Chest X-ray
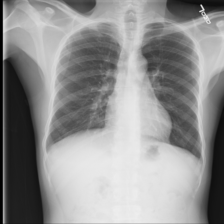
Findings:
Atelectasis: negative
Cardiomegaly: negative
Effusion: negative
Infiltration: negative
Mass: negative
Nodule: negative
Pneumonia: negative
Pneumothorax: negative
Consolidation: negative
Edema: negative
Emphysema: negative
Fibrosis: negative
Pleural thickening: negative
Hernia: negative